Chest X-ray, PA view. Patient: 63 years old, sex M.
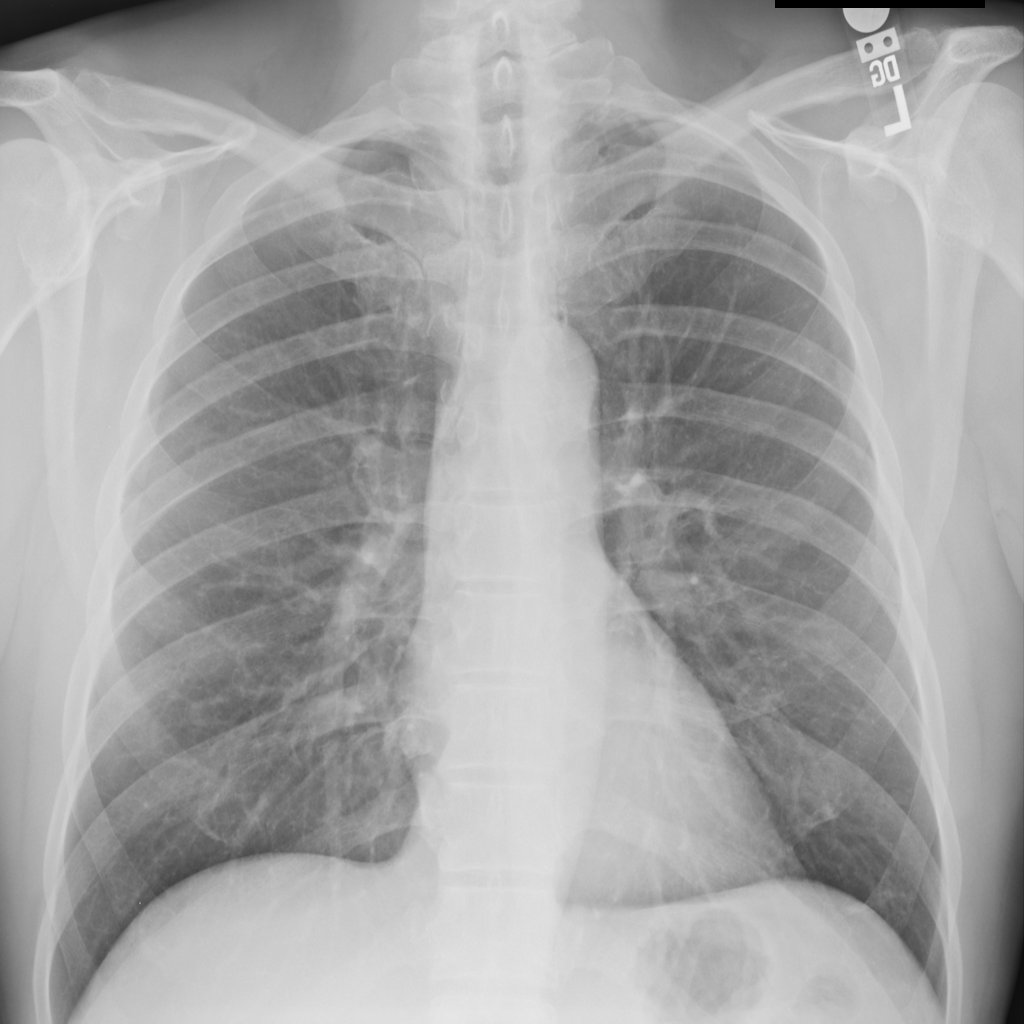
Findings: No Finding